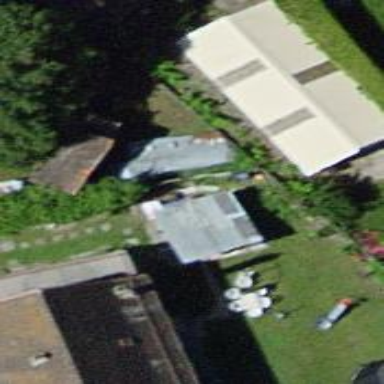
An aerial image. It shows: Shed building.